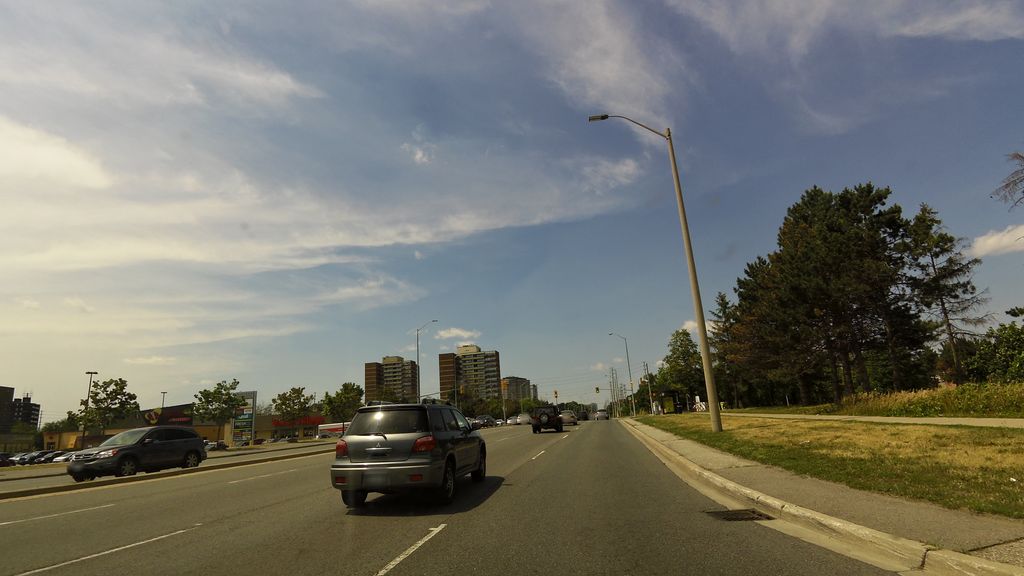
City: toronto